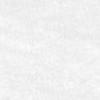
Label: no_change